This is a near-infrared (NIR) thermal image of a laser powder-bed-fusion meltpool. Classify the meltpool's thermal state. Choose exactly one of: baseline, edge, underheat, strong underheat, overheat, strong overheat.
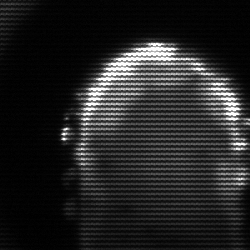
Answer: baseline